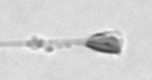
Label: Asterionellopsis_glacialis